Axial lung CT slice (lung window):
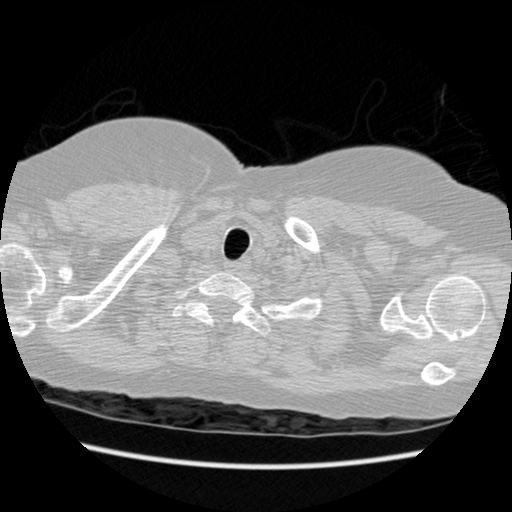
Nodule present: no